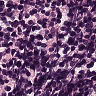
Metastatic tissue present: no